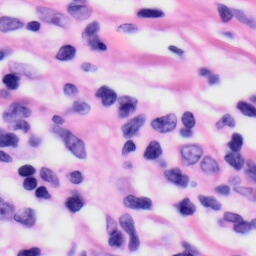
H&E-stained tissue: Skin